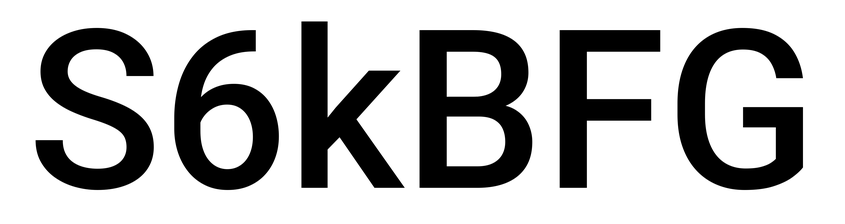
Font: Roboto_Medium